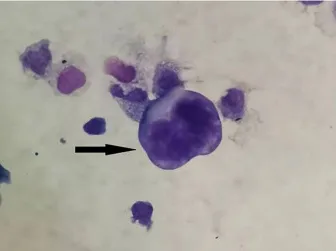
(A) Cerebrospinal fluid cytology showed atypical tumor cells, as shown by the arrow.
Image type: pathology (papanicolaou)